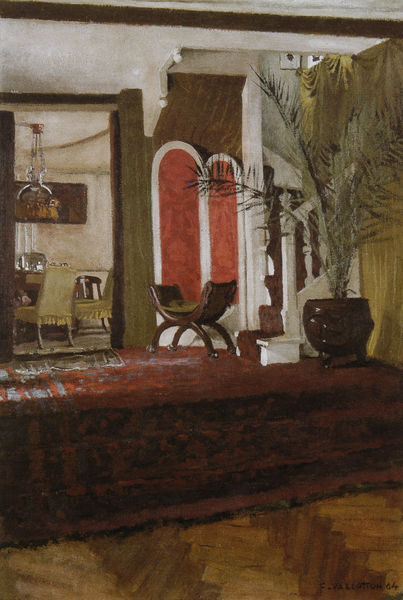
Titel: Interieur: Salon mit Blick ins Eßzimmer
Künstler: Félix Vallotton
Institution: (Privatsammlung)
Schlagwörter: blau, blätter, gemälde, schatten, weiß, grün, impressionismus, ausschnitt, braun, dunkelbraun, fenster, hell, holz, lampe, licht, raum, schwarz, stuhl, stühle, tisch, tür, zimmer, blick, haus, rot, schirm, beige, hochformat, malerei, muster, ornament, teppich, wand, rahmen, samt, bild, bildnis, innenraum, möbel, signatur, spiegel, vorhang, öl, sonne, boden, interieur, realismus, sessel, decke, pflanze, krug, stilleben, ton, beine, deutschland, blumentopf, kübel, topf, vallotton, bilder, wohnzimmer, armlehne, lehne, sitz, ansicht, parkett, hellbraun, leer, sonnenlicht, bank, dielen, hocker, schemel, ölgemälde, lehnen, treppe, chair, chandelier, curtain, curtains, hall, lamp, oil, pillow, red, stair, stairs, steps, stool, velvet, white, bench, bezug, black, carpet, chairs, expressionism, gold, green, interior, lounge, modern, painting, parlor, parlour, polster, room, salon, seat, table, wall, wohnung, yellow, holzboden, paravant, paravent, japanese, mirror, picture, rug, türrahmen, esszimmer, kronleuchter, leuchter, lüster, nebenraum, aufgang, balken, biden, bohlen, brown, chait, chandalier, chandelere, dece, deckenlampe, deutsch, dining, dining room, durchgang, esstisch, falsistorium, farn, fern, floor, geländer, innenansicht, läufer, menzel, oil paitning, palm, palme, palmwedel, paravon, parkettboden, parquet, perspective, pfoten, plant, pot, potted plant, railing, raumteiler, schoner, screen, seesel, spanischer stuhl, staircase, stimmung, stube, stufe, stufen, teppiche, tiefe, valiotton, valiottun, valotton, vase, wallpaper, wedel, wiess, wood floor, wooden, zimmerpflanze, überwurf, stileben, eingang, diwan, orient, wood, silver, tree, building, house, orange, light, mat, impressionism, shadow, realism, wohnen, perser, plaster, sitzmöbel, door, still life, etage, design, plan, erdgeschoss, ceiling, art, colors, planter, shrub, dresser, paint, run, holzparkett, oriental, parket, fischgrat, molding, indoor, interiour, furniture, landing, lush, tassel, saloon, stairway, broen, living room, persepctive, naiv, kanape, still ilfe, domestic, hardwood floor, fold, living, carpets, entree, rugs, dark colors, staire, drawing room, campaign chair, ceeling, settee, ottoman, wooden floor, [;aster, chai, tabe, den, laminate, flooring, divan, sstufen, curains, modling, house plant, lampedecke, marquetry, wood panneling